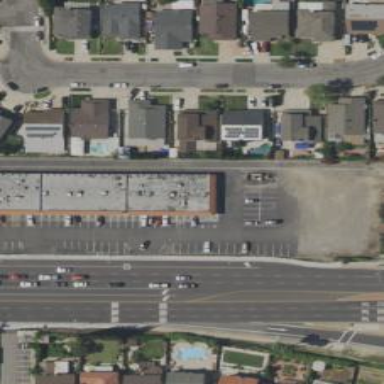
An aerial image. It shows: Retail area.